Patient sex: F
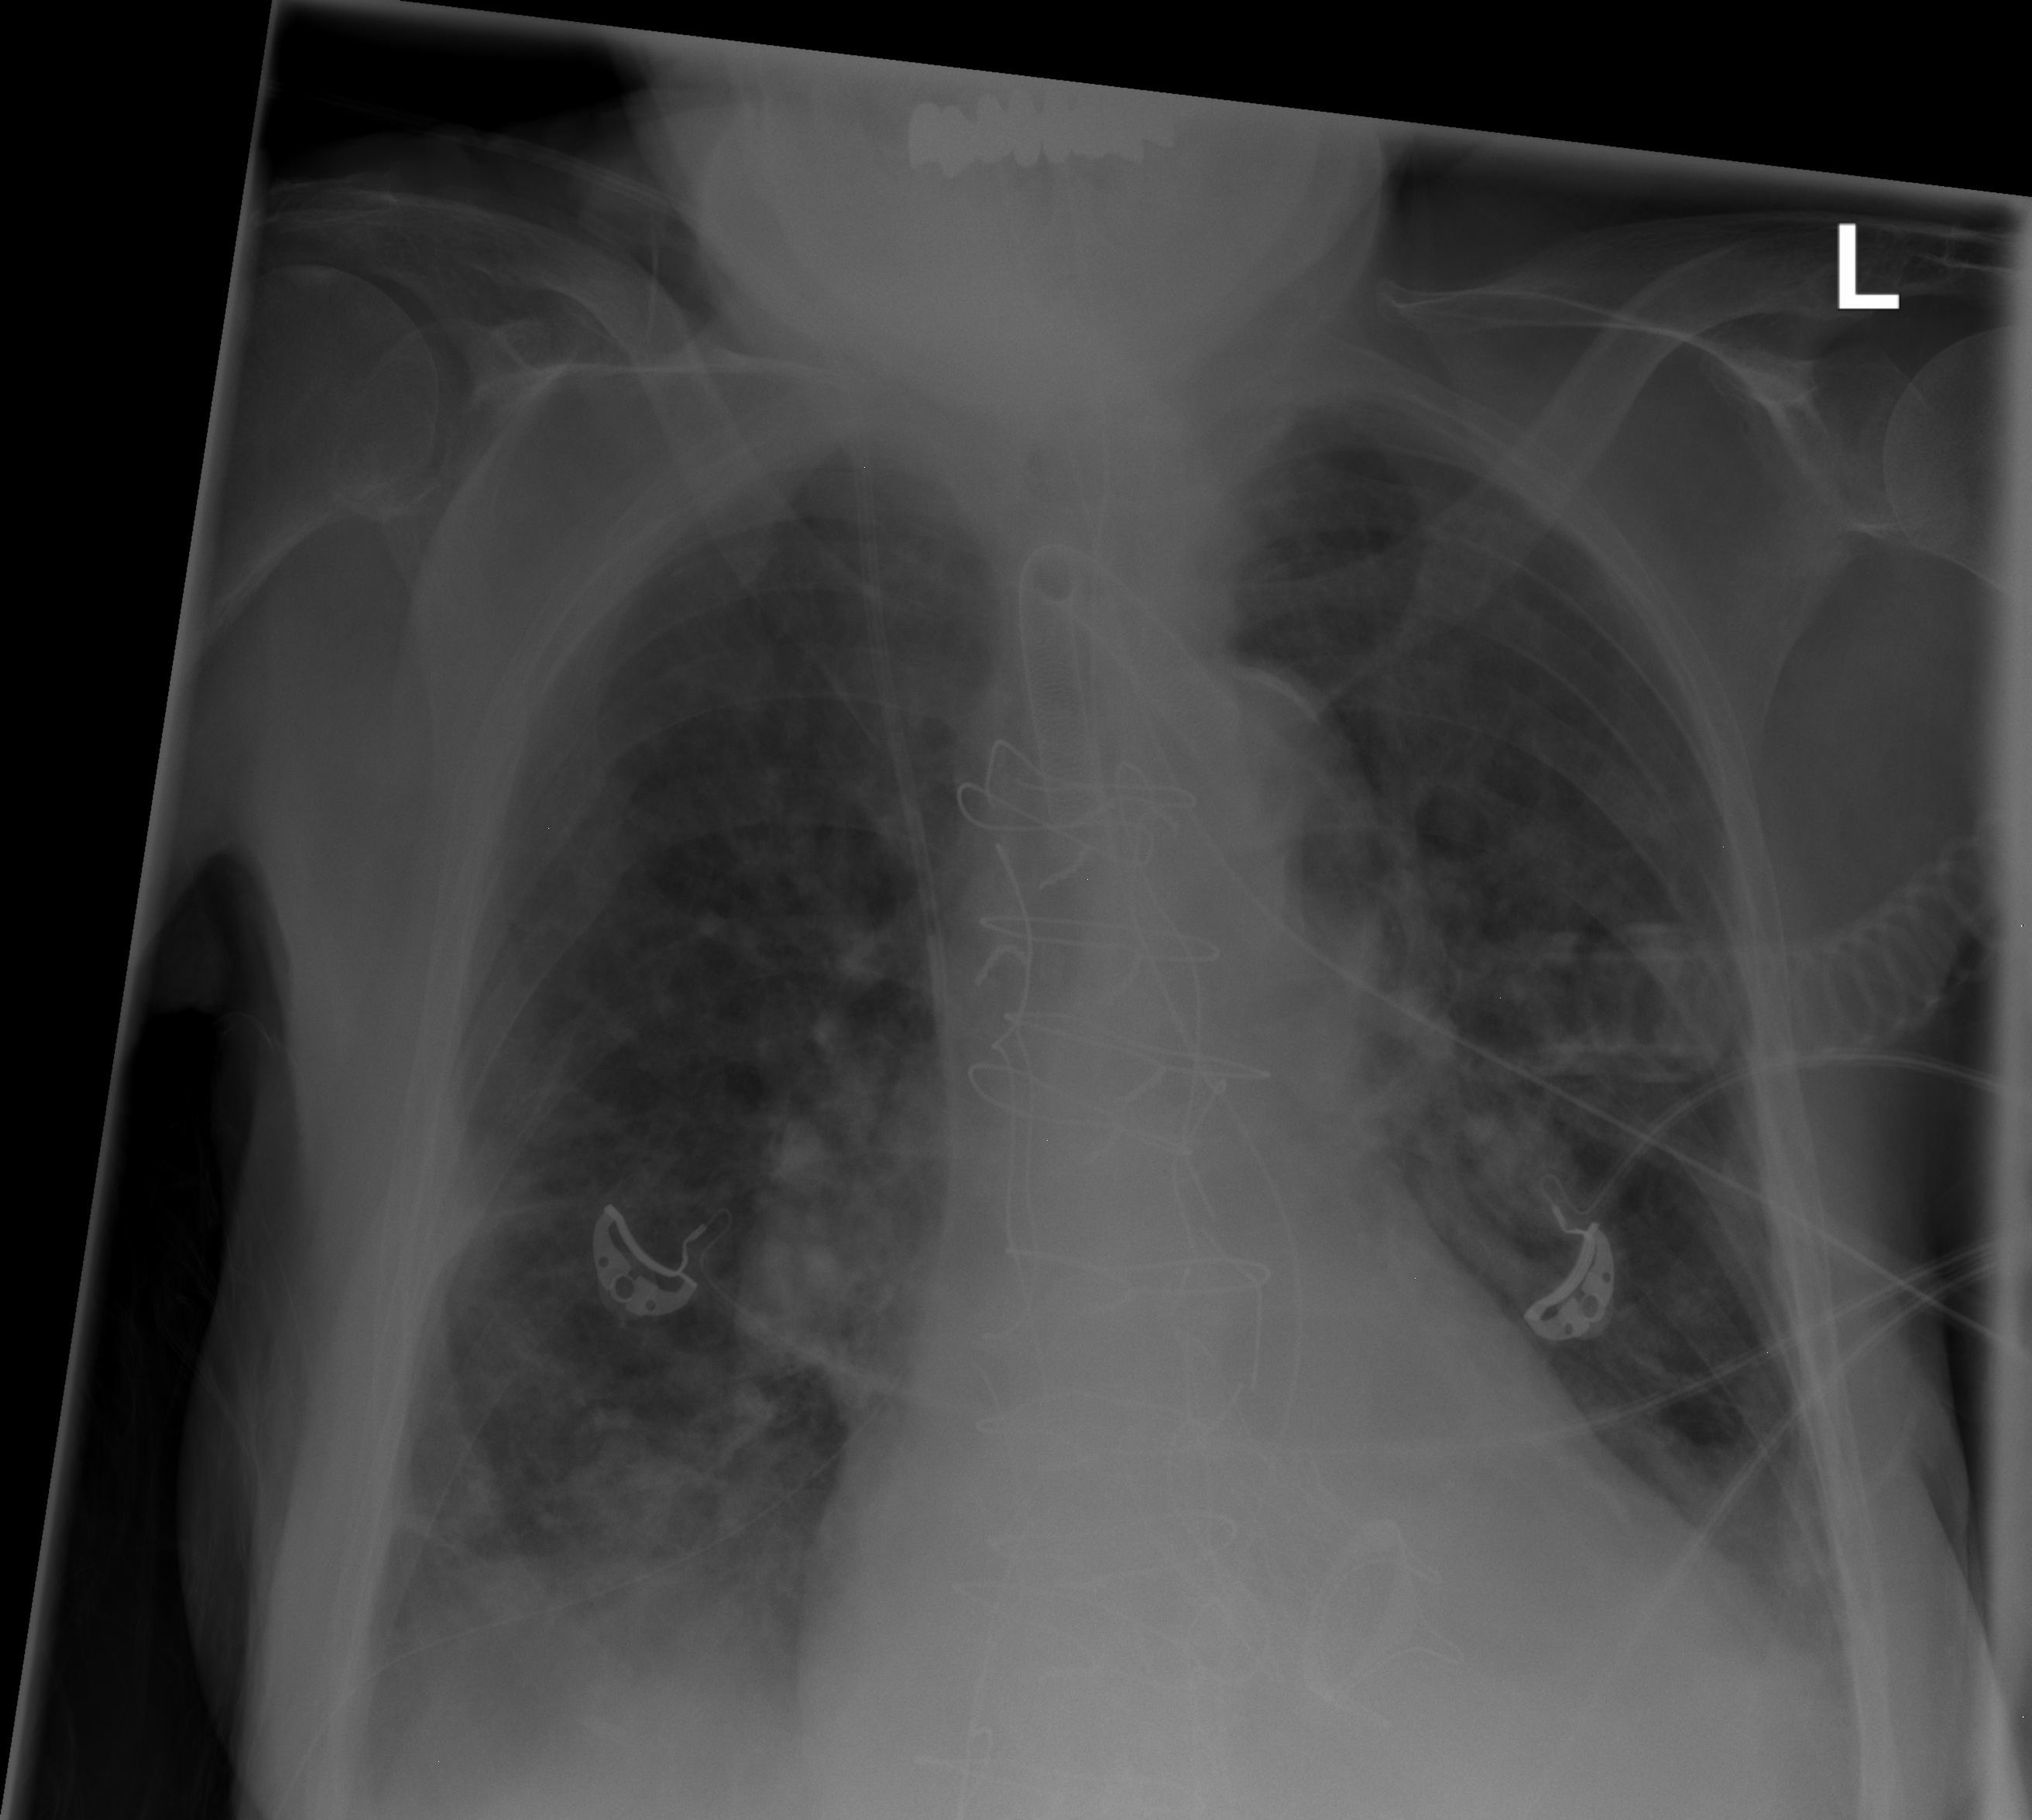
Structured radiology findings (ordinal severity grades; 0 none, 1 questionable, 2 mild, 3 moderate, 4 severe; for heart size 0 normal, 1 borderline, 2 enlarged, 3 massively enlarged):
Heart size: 2
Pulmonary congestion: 2
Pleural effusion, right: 2
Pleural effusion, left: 2
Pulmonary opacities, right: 1
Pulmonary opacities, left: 1
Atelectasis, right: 1
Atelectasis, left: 1